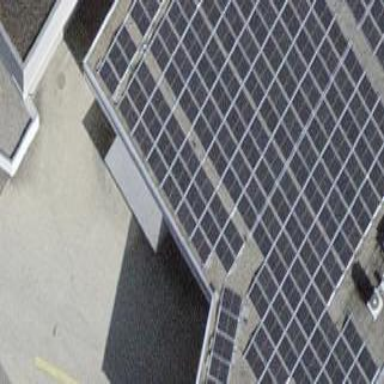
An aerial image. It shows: Solar power generator using photovoltaic panels.